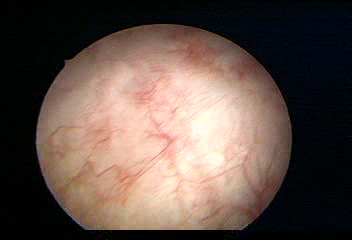
Modality: WLC
Class: Normal mucosa
Bladder cancer association: No